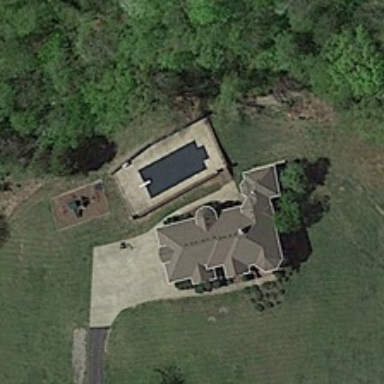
A grey roofed house in the middle of the meadow .